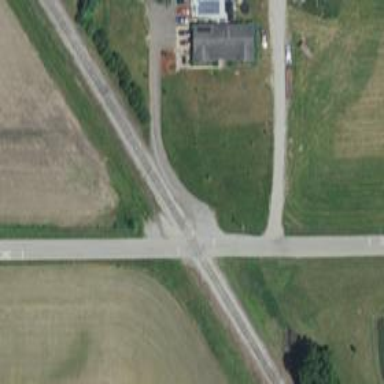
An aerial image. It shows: Level crossing along the railway.